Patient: sex M, age 54
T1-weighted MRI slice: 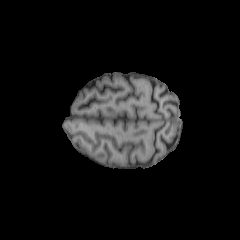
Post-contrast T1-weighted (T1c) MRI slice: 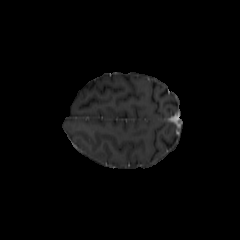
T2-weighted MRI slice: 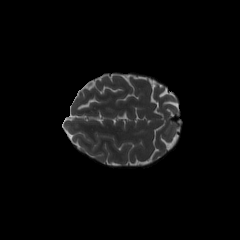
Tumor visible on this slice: no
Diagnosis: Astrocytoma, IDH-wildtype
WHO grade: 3